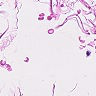
Metastatic tissue present: no